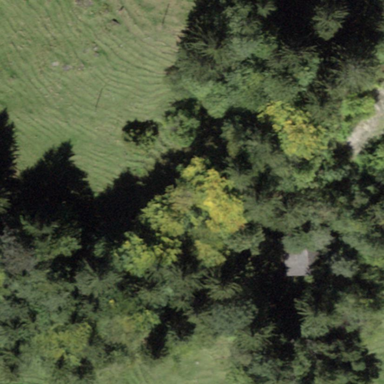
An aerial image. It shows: Forest area.